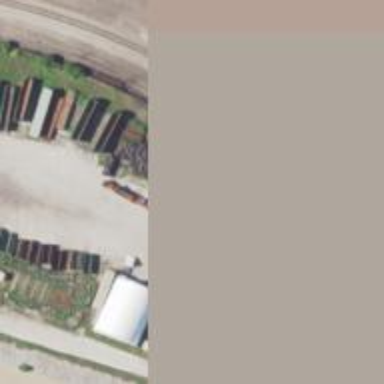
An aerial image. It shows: Abandoned railway.